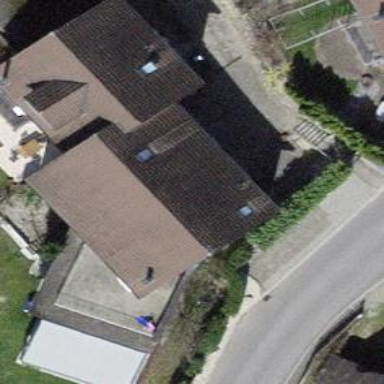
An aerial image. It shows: Gabled roofed house.